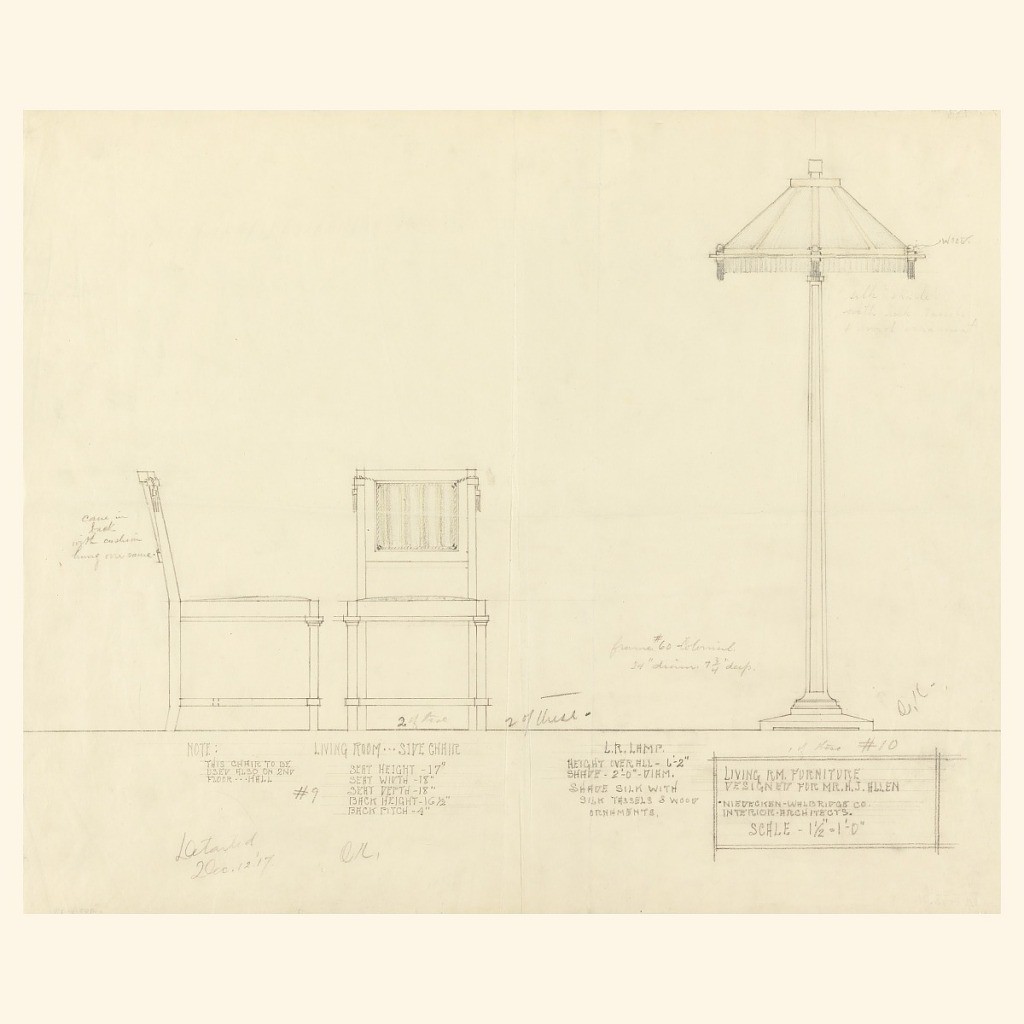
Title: Living Room Furniture, Henry J. Allen Residence, Wichita, Kansas
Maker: Frank Lloyd Wright, American, 1867–1959
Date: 1917
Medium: Graphite, color pencil on beige tracing paper
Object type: Drawing
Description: Page divided into two registers by horizontal line near bottom of page. Center, design for two chairs and lamp.